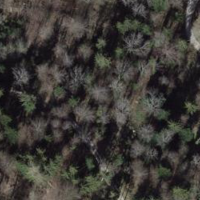
EUNIS habitat code: 41
Species observed at this site:
Prunella vulgaris